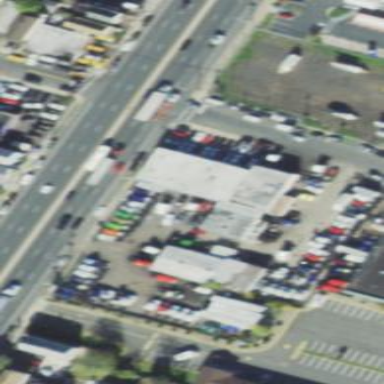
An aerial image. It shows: Commercial building used for retail purposes.